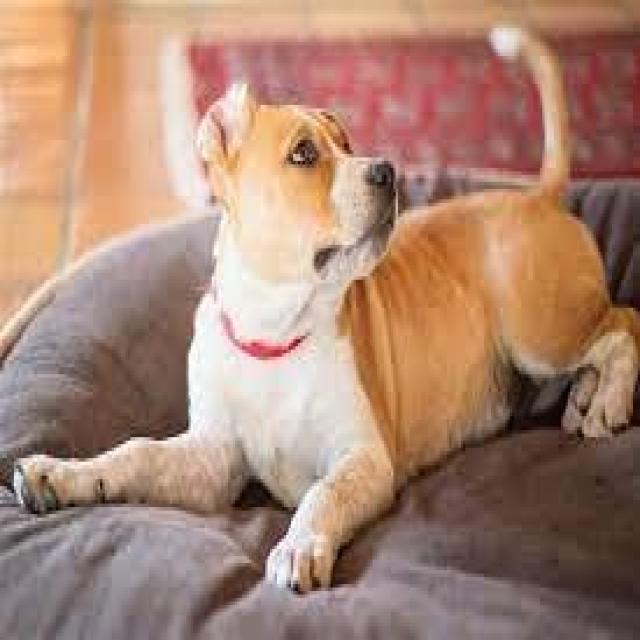
Healthy canine skin — no visible lesions, inflammation, or abnormalities. The skin and coat appear normal.